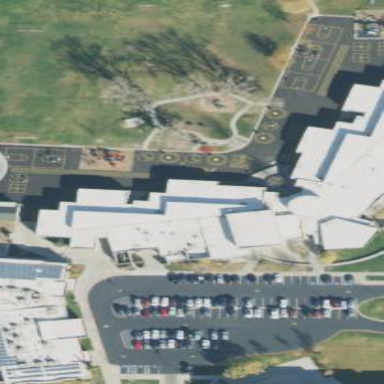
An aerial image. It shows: School.